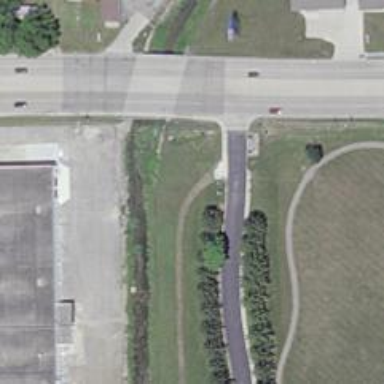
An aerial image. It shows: Unmarked road crossing.